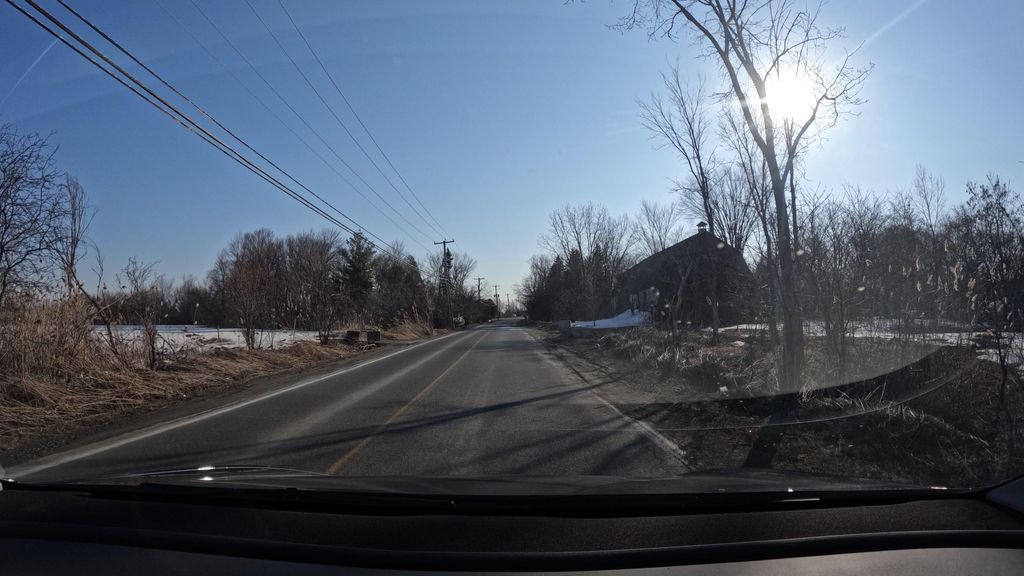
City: montreal